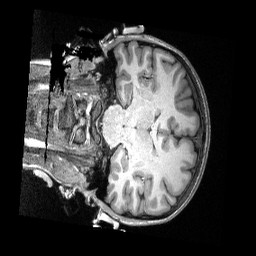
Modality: T1w
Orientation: coronal